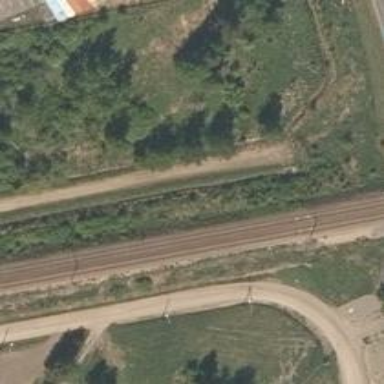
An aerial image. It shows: Railway with continuous electrified contact lines.